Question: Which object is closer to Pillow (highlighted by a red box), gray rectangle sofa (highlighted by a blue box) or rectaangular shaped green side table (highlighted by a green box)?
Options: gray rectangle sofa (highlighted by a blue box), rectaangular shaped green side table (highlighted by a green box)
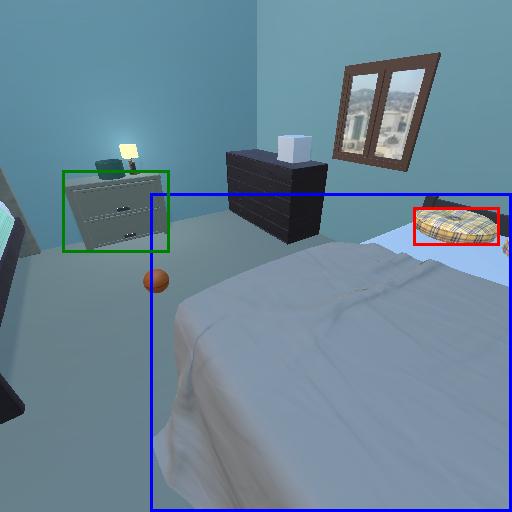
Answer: gray rectangle sofa (highlighted by a blue box)